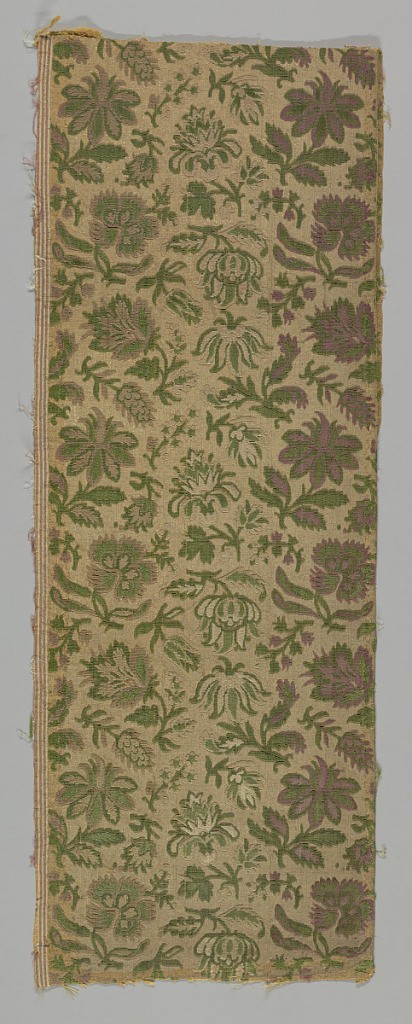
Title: Fragments
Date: early 18th century
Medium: silk, metallic thread Technique: cut and uncut supplementary warp pile (velvet) in a plain weave foundation
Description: Medium sized, close-set repeat of flower sprays in cut and uncut velvet in shades of green, white, tan, mauve and pink with metallic gold threads in the ground.